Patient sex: M
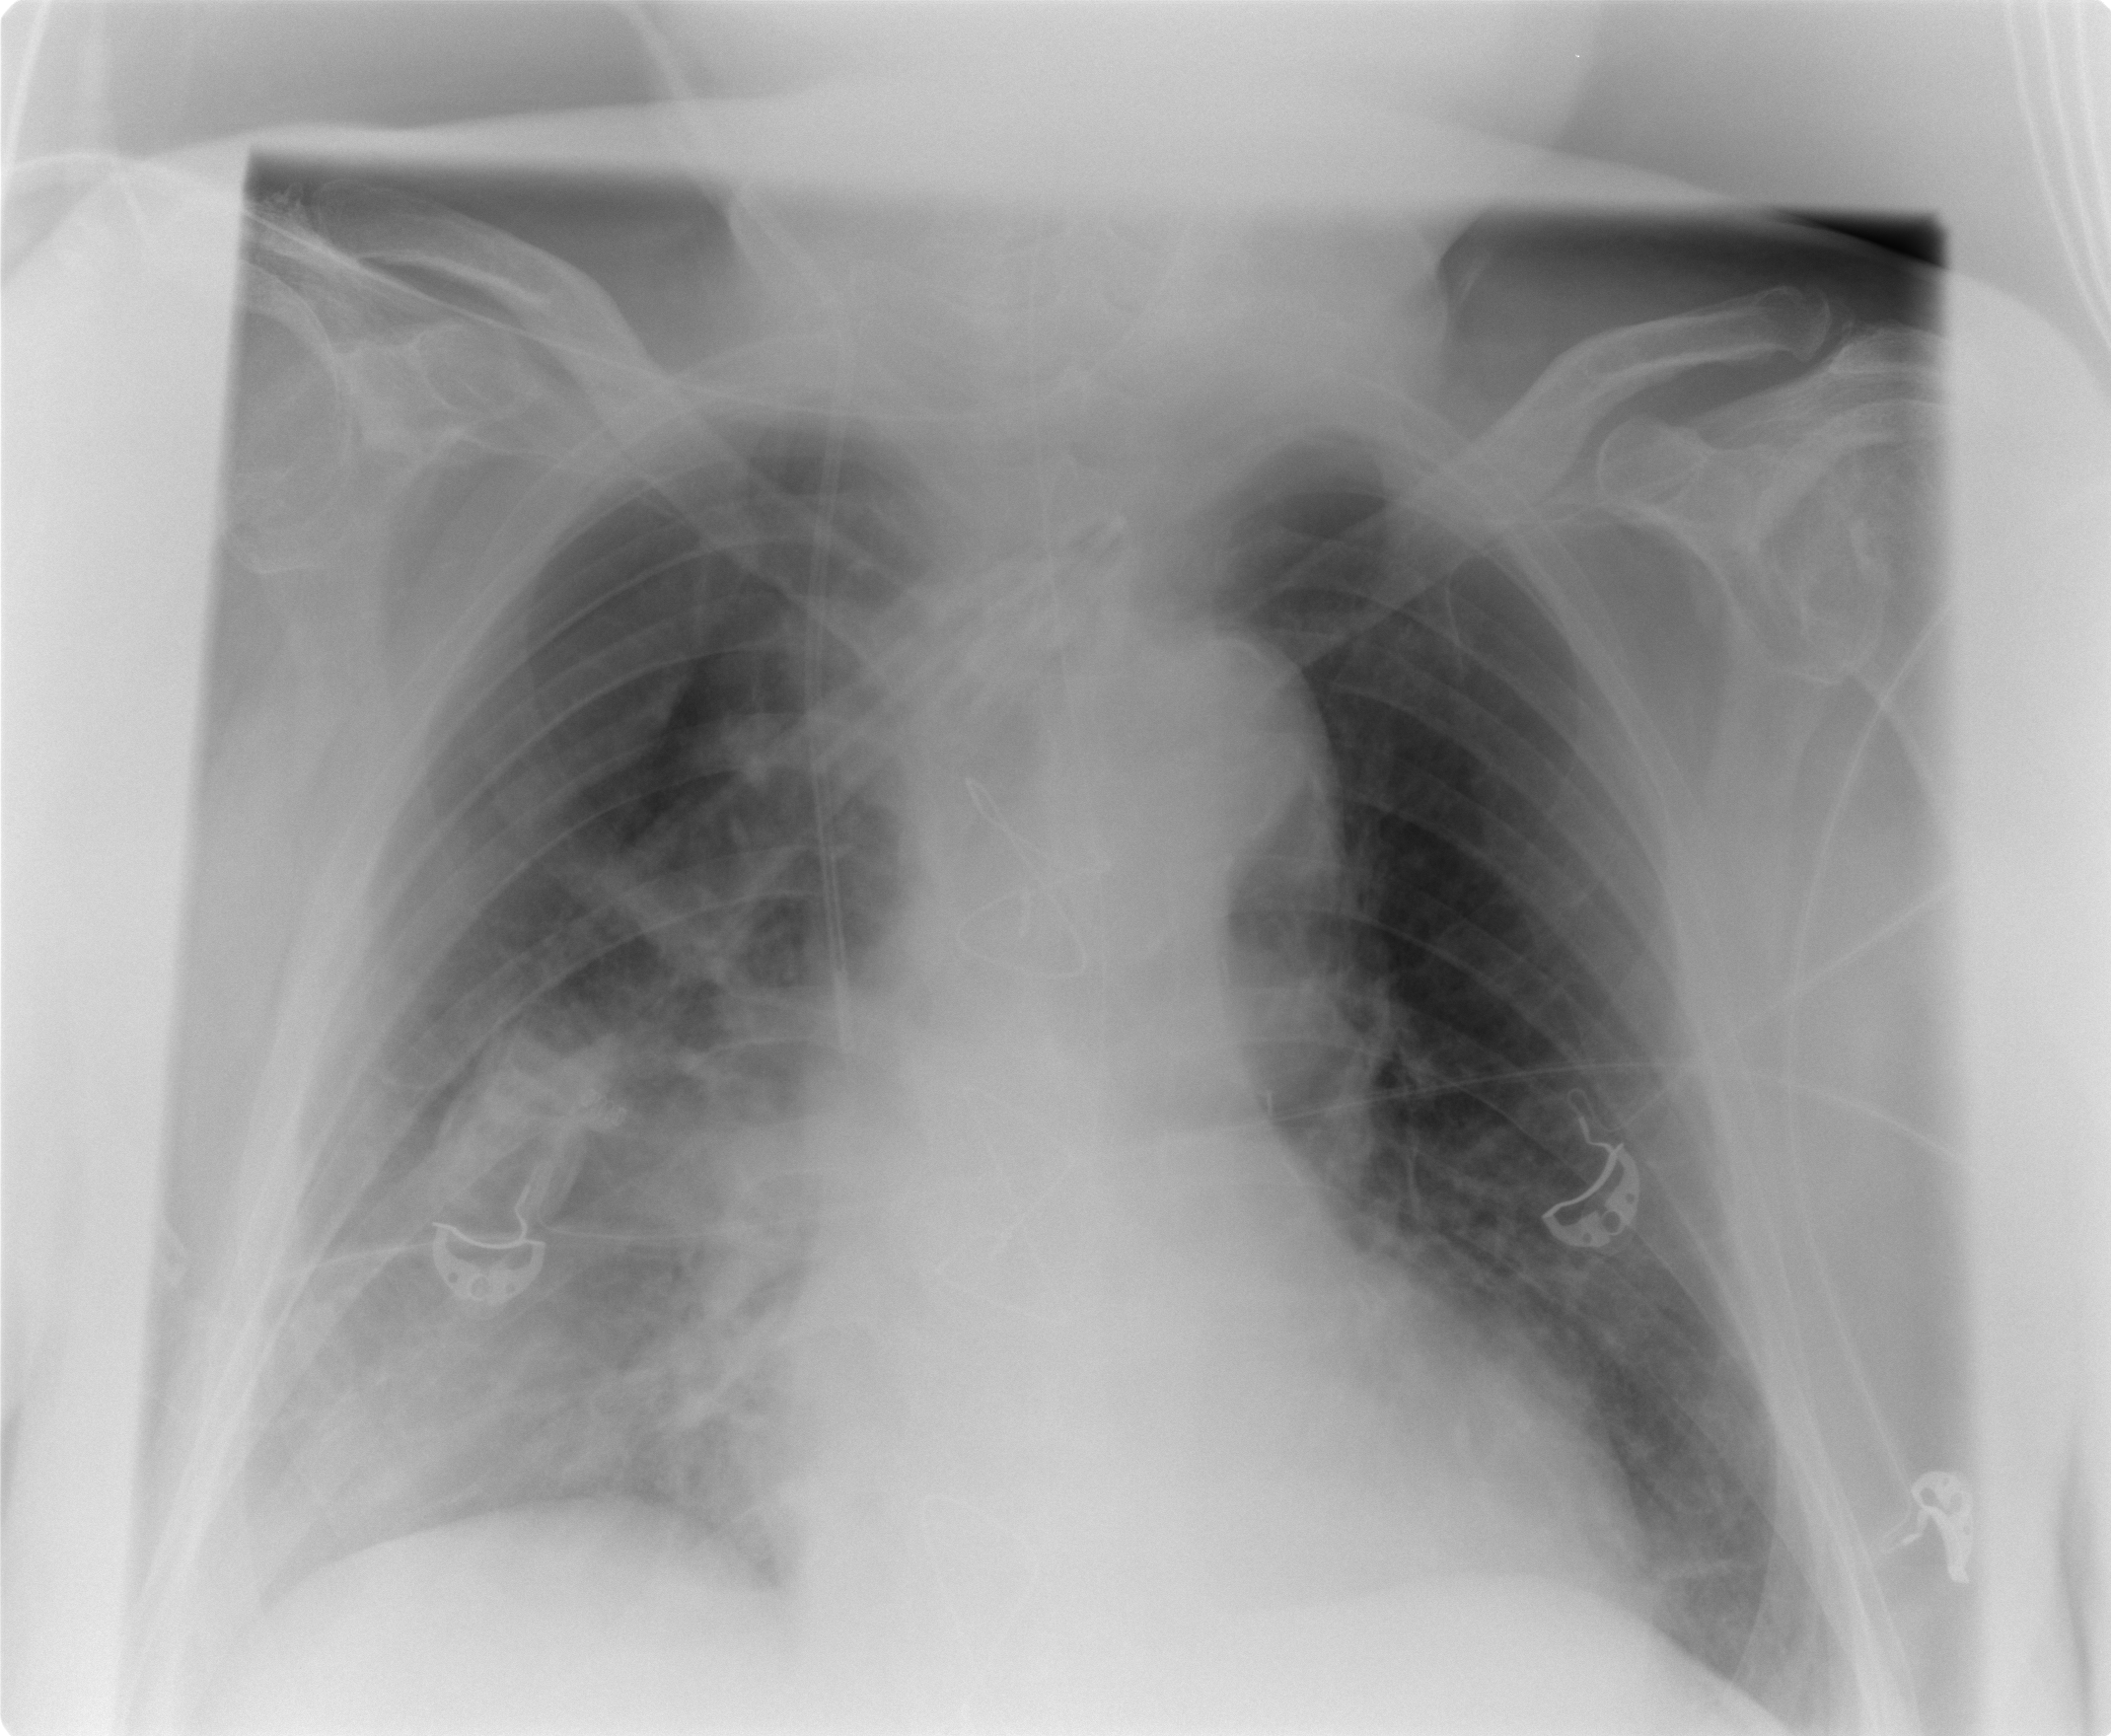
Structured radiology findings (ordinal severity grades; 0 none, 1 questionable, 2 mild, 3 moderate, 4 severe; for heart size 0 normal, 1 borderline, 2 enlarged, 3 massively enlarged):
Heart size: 1
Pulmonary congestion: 2
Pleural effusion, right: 2
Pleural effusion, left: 1
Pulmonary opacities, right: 2
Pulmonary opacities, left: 1
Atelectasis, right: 2
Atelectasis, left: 2